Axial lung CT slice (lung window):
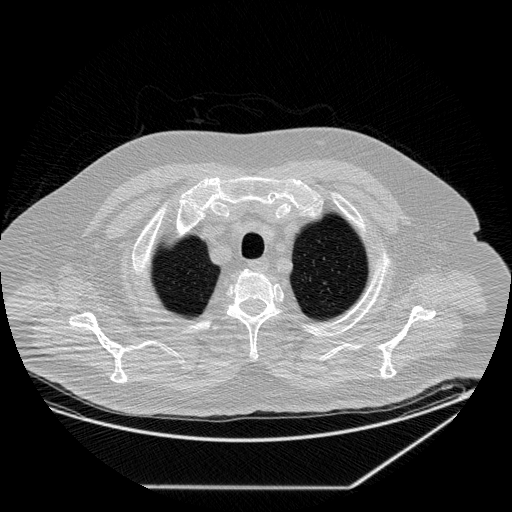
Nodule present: no